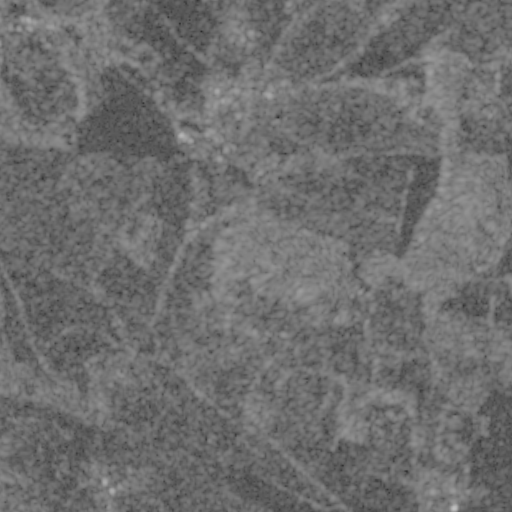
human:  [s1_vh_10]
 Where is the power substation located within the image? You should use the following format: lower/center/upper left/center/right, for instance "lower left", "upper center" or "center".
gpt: The power substation is located in the upper left of the image.
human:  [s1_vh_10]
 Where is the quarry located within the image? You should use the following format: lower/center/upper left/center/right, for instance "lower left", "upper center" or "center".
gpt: The quarry is located in the upper left of the image.
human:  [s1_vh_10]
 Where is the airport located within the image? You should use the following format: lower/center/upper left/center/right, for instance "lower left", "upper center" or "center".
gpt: There is no airport in the image.

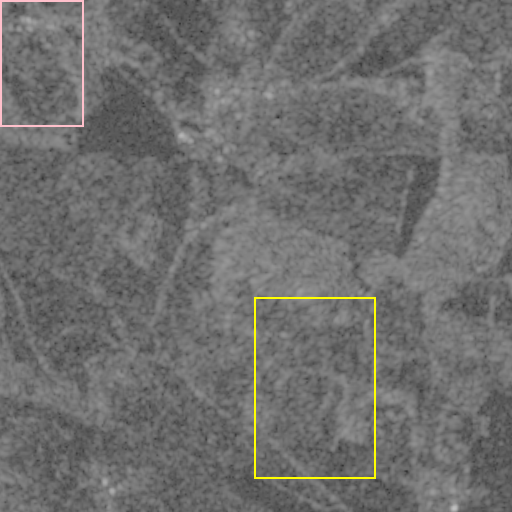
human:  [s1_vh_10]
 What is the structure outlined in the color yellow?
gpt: The structure outlined in yellow is a crop field.
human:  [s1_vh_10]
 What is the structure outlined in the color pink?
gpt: The structure outlined in pink is a quarry.
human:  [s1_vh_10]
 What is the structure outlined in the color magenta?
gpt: There is no magenta outline.